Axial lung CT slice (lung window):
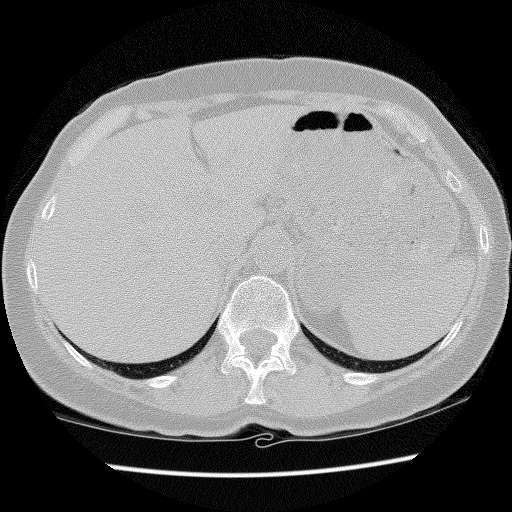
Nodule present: no